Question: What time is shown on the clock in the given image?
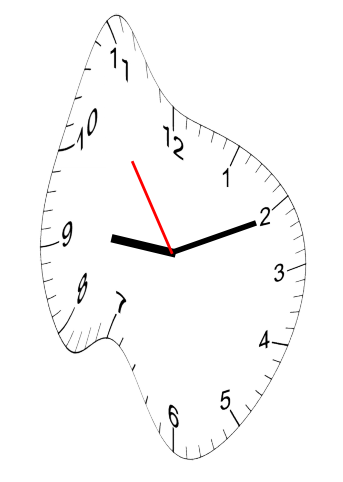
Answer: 09:10:54